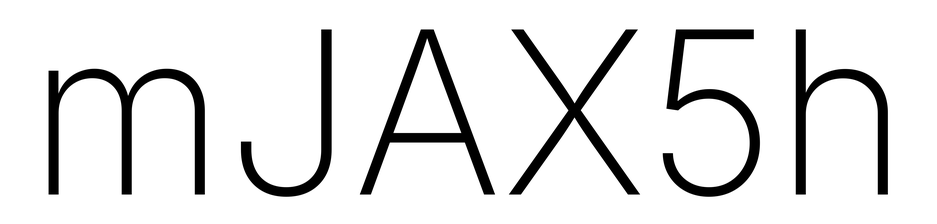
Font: Inter_ExtraLight